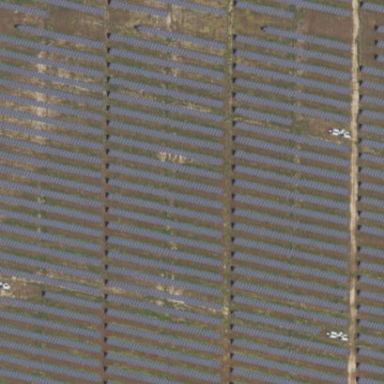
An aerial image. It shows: Solar photovoltaic power plant surrounded by fence.